Question: What I'm trying to do is create a bullet list in 'two columns'. So you have the bullet, a word, a tab and some aligned text like in the example below.

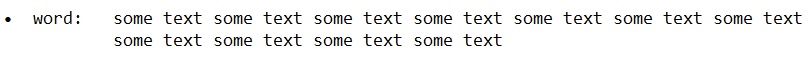
Answer: You have several alternatives:
1. Create a two-column table, with invisible lines. Fill the first column with your "bullet" word, and the second column with your "definition" (or whatever you are putting there.
2. Adjust the formatting for your special list item to include a tab where you want the text to appear and provide a "hanging indent" that lines up overflow text with that tab.
The second option is probably the best for you.